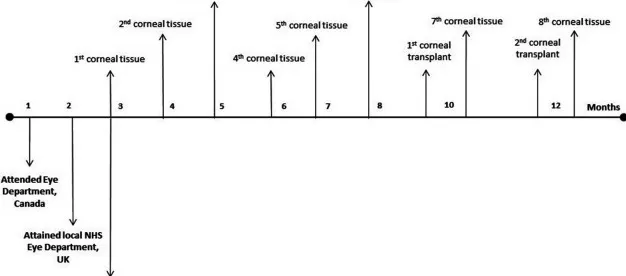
Timeline highlighting case patient diagnosis.
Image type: chart (chart)